Question: I'm having troubles with a class that implements JPanel that seems to kill my CPU, even when application is idle and there are no background threads or anything like it.
This class looks like this:
'''
public class GradientPanel extends JPanel {
/**
* Serial ID
*/
private static final long serialVersionUID = 1L;
/**
* Starting color for the gradient
*/
private Color startColor;
/**
* Ending color for the gradient
*/
private Color endColor;
/**
* Border Color
*/
private Color borderColor;
@Override
/**
* This is the method that actually paints the Panel
*
* @param g The graphics object used to do the rendering
*
*/
protected void paintComponent( Graphics g ) {
//check that the opacitiy is not set to true first
if ( !isOpaque( ) ) {
super.paintComponent( g );
return;
}
Graphics2D g2d = (Graphics2D) g;
//to get height and width of the component
int w = getWidth();
int h = getHeight();
/*generating gradient pattern from two colors*/
GradientPaint gp = new GradientPaint( 0, 0, startColor, 0, h, endColor );
g2d.setPaint( gp ); //set gradient color to graphics2D object
g2d.fillRect( 0, 0, w, h ); //filling color
setOpaque( false );
//Generating Titleborder
TitledBorder title;
title= BorderFactory.createTitledBorder(new LineBorder(borderColor, 1, true), null, javax.swing.border.TitledBorder.LEFT, javax.swing.border.TitledBorder.DEFAULT_POSITION, new java.awt.Font("Arial", 0, 16), Color.BLACK);
super.setBorder(title); //appling border to JPanel
super.paintComponent( g );
setOpaque( true );
}
/**
* Getters and setters
*/
public Color getStartColor() {
return startColor;
}
public void setStartColor(Color startColor) {
this.startColor = startColor;
}
public Color getEndColor() {
return endColor;
}
public void setEndColor(Color endColor) {
this.endColor = endColor;
}
public Color getBorderColor() {
return borderColor;
}
public void setBorderColor(Color borderColor) {
this.borderColor = borderColor;
}
'''
}
And I use it in another class that has a JFrame, that looks like this:
'''
public class CommencingWindow extends JFrame {
/**
* The serial ID
*/
private static final long serialVersionUID = 1L;
/**
* Content Panel
*/
private GradientPanel contentPane;
/**
* Window specific attributes
*/
private GraphicsConfiguration translucencyCapableGC;
/**
* Flag to indicate if frame supports shaping
*/
private boolean isShapingSupported;
/**
* Flag used to indicate if frame supports opacity
*/
private boolean isOpacityControlSupported;
/**
* Used to display an infinite progress bar
*/
private JLabel progress;
/**
* Constructor
* @throws MalformedURLException
*
*/
public CommencingWindow(){
//change default Java icon for a nicer one
java.net.URL url = ClassLoader.getSystemResource("res/images/smarcos.png");
Toolkit kit = Toolkit.getDefaultToolkit();
Image img = kit.createImage(url);
this.setIconImage(img);
this.setUndecorated(true);
this.setDefaultCloseOperation(JFrame.EXIT_ON_CLOSE);
this.setTitle("SMarcos Coach");
kit = this.getToolkit();
isShapingSupported = AWTUtilitiesWrapper.isTranslucencySupported(AWTUtilitiesWrapper.PERPIXEL_TRANSPARENT);
isOpacityControlSupported = AWTUtilitiesWrapper.isTranslucencySupported(AWTUtilitiesWrapper.TRANSLUCENT);
AWTUtilitiesWrapper.isTranslucencySupported(AWTUtilitiesWrapper.PERPIXEL_TRANSLUCENT);
GraphicsEnvironment ge = GraphicsEnvironment.getLocalGraphicsEnvironment();
//get translucency properties of the current screen device
translucencyCapableGC = GraphicsEnvironment.getLocalGraphicsEnvironment().getDefaultScreenDevice().getDefaultConfiguration();
if (!AWTUtilitiesWrapper.isTranslucencyCapable(translucencyCapableGC)) {
translucencyCapableGC = null;
GraphicsEnvironment env =
GraphicsEnvironment.getLocalGraphicsEnvironment();
GraphicsDevice[] devices = env.getScreenDevices();
for (int i = 0; i < devices.length && translucencyCapableGC == null; i++) {
GraphicsConfiguration[] configs = devices[i].getConfigurations();
for (int j = 0; j < configs.length && translucencyCapableGC == null; j++) {
if (AWTUtilitiesWrapper.isTranslucencyCapable(configs[j])) {
translucencyCapableGC = configs[j];
}
}
}
if (translucencyCapableGC == null) {
}
}
// Determine what the default GraphicsDevice can support.
GraphicsDevice[] gs = ge.getScreenDevices();
Insets in = kit.getScreenInsets(gs[0].getDefaultConfiguration());
Dimension d = kit.getScreenSize();
//Get max screen width and height
int max_width = (d.width - in.left - in.right);
int max_height = (d.height - in.top - in.bottom);
//calculate frame width and height
int frameWidth = Math.min(max_width, 300);
int frameHeight = Math.min(max_height, 100);
//center frame relative to the screen
int frameX = (int) (max_width - frameWidth) / 2;
int frameY = (int) (max_height - frameHeight ) / 2;
this.setSize(frameWidth, frameHeight);//whatever size you want but smaller the insets
this.setLocation(frameX, frameY);
//apply rounded corners to frame, if possible
if (isShapingSupported) {
Shape shape = new RoundRectangle2D.Float(0, 0, frameWidth, frameHeight, 30, 30);
AWTUtilitiesWrapper.setWindowShape(this, shape);
}
//apply some transparency, if possible
if (isOpacityControlSupported) {
AWTUtilitiesWrapper.setWindowOpacity(this, 1.0f);
}
//add the content panel to the frame
contentPane = new GradientPanel();
contentPane.setStartColor(new Color(170, 191, 236));
contentPane.setEndColor(new Color(52, 101, 206));
contentPane.setBorderColor(new Color(170, 191, 236));
contentPane.setBorder(new EmptyBorder(5, 5, 5, 5));
setContentPane(contentPane);
contentPane.setLayout(null);
//Smarcos Label
JLabel lblSmarcos = new JLabel();
String lblSmarcosText = "<html><font align="center" size="5" color="D1D1D1">SMARCOS COACH</font></html>";
lblSmarcos.setText(lblSmarcosText);
lblSmarcos.setBounds(67, 14, 257, 30);
contentPane.add(lblSmarcos);
//Add a label to ask for the verifier
JLabel lblVerifier = new JLabel();
String lblVerifierText = "<html><font align="center" size="3" color="D1D1D1">Trying to connect to DirectLife Oauth service...</font></html>";
lblVerifier.setText(lblVerifierText);
lblVerifier.setBounds(60, 45, 240, 30);
contentPane.add(lblVerifier);
}
'''
}
Now I use the both this way in a main method:
'''
cw = new CommencingWindow();
cw.setVisible(true);
'''
Nothing strange or complex so far, now if I go to the shell and run 'top', this is the output after the setVisible call:

As you can see, CPU usage is ridiculous for such a simple app and it oscilates between 90-80 for ever...I'm afraid that the GradientPanel.paintComponent is being called all the time and this is causing the behavior. Does anybody know how to fix this? A way to specify when it should be call or "refresh rate" would be nice...
Regards,
Alex
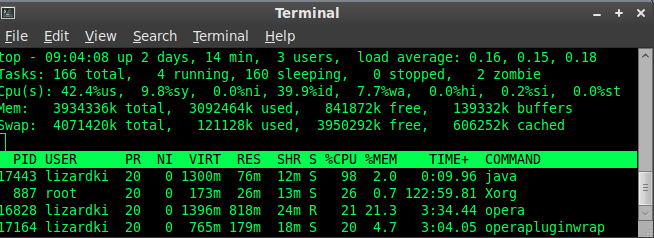
Answer: The problem comes from this line:
'''
super.setBorder(title); //appling border to JPanel
'''
which triggers eventually a repaint, causing your component to repaint constantly and eating up your CPU.
To fix this, remove that line and try to invoke it from somewhere else, like the constructor of the panel for example.
Generally, you should not modify your component during paintComponent to avoid these kind of issues. You should only perform painting operations.